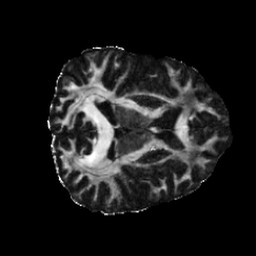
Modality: FA
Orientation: axial
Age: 30
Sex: male
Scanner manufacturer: siemens
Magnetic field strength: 6.98 T
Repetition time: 7.776 s
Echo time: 0.076 s